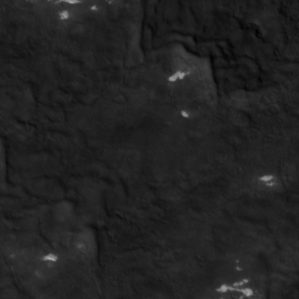
Label: non_frost